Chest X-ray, AP view. Patient: 21 years old, sex M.
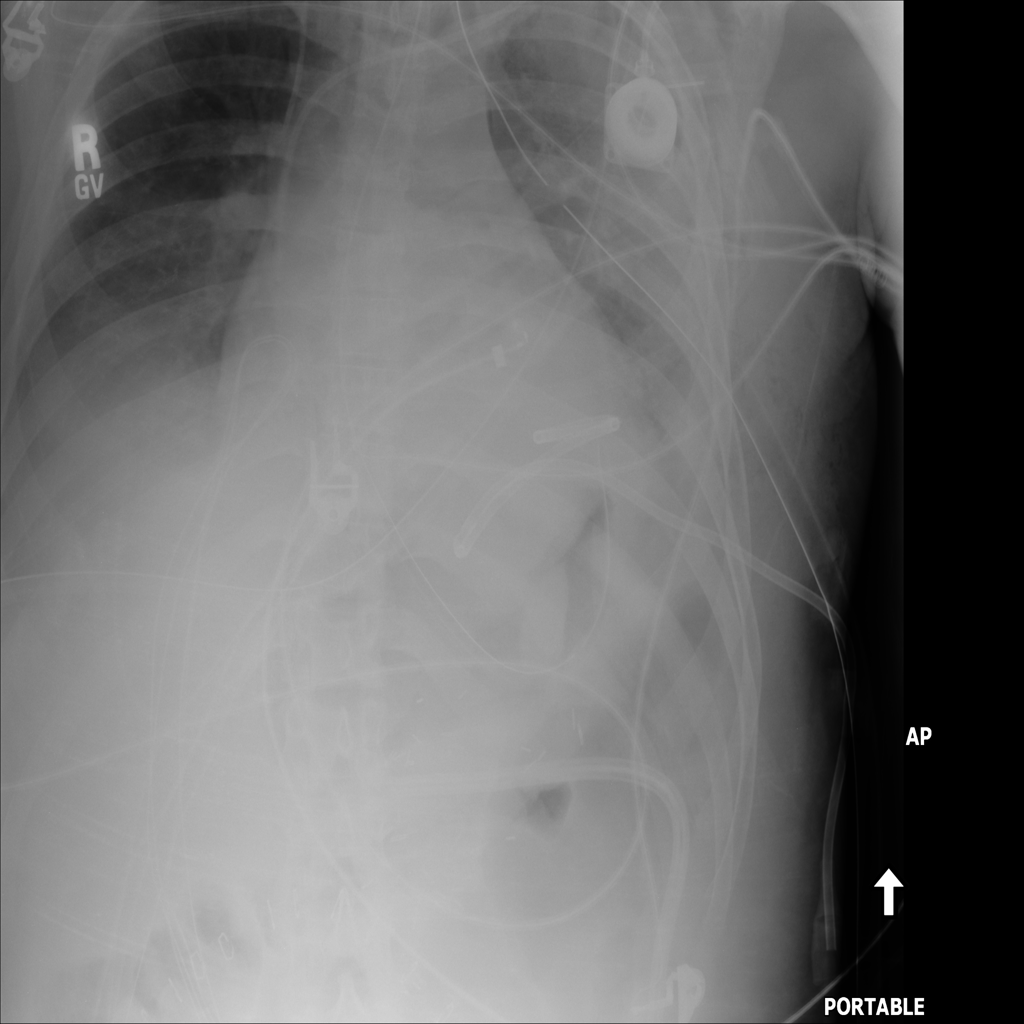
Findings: Atelectasis, Consolidation, Effusion